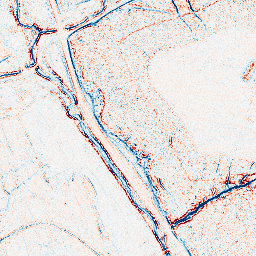
Category: edge_preserving
Decomposition family: bilateral
Decomposition parameters: d: 5
sigma_color: 100
sigma_space: 25
Upsampling method: bspline
Upsampling parameters: scale: 4
Upsampling scale: 4